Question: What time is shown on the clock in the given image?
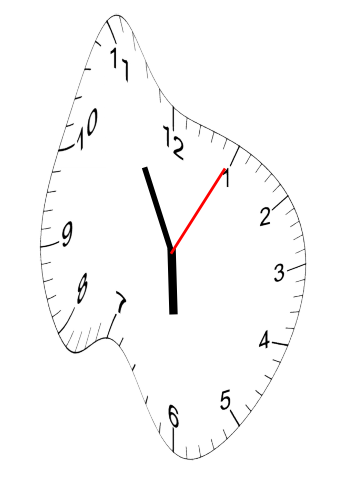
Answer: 05:55:05